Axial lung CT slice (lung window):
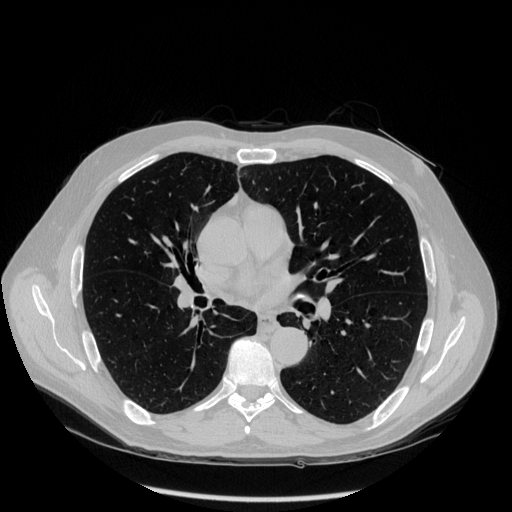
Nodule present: no